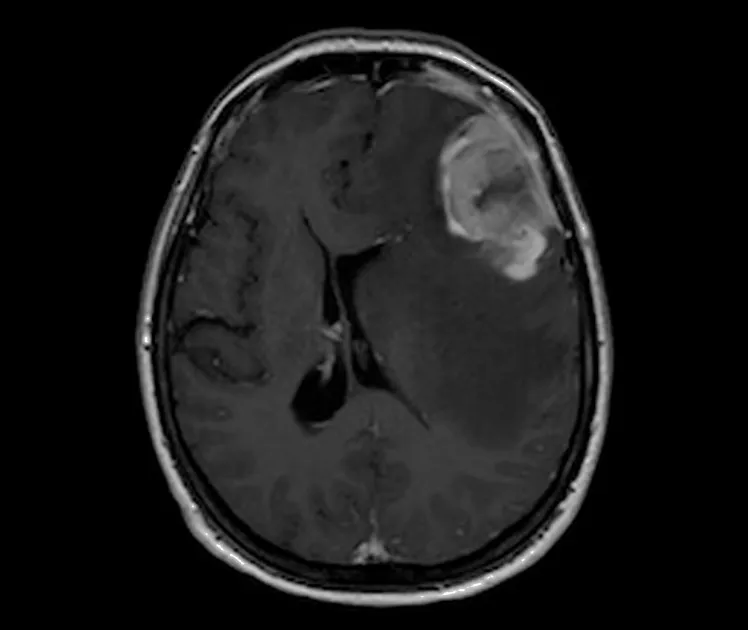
B-MRI shows a single extraxial left frontotemporal lesion of about 52 mm, which determined vasogenic edema and midline 11 mm shift.
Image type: radiology (mri)